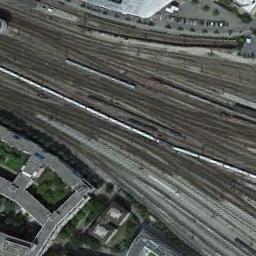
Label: railway